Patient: sex F, age 71
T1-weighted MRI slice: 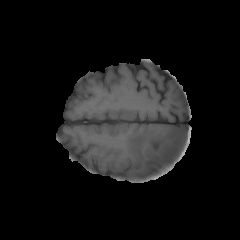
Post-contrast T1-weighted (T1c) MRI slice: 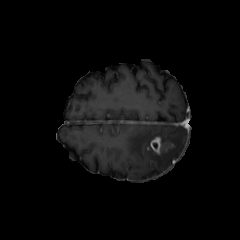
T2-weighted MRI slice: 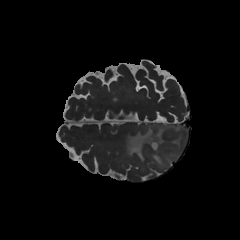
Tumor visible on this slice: yes
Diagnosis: Glioblastoma, IDH-wildtype
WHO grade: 4